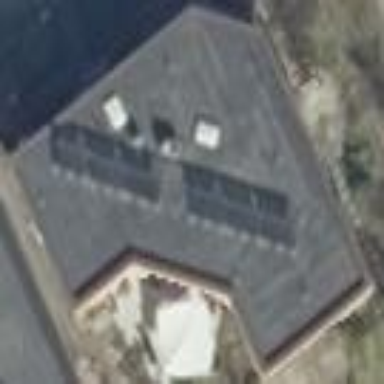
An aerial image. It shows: Detached building with flat roof.